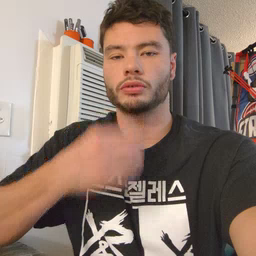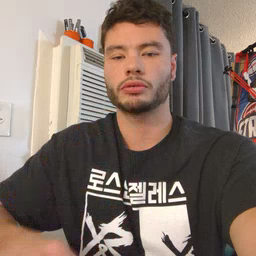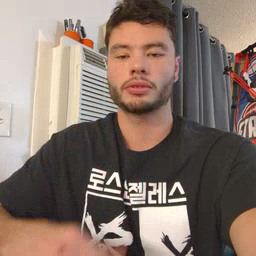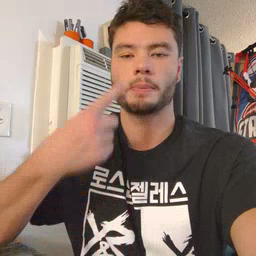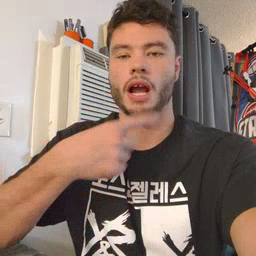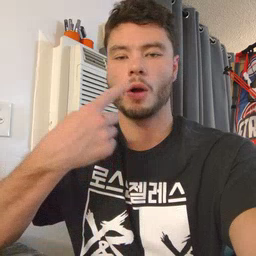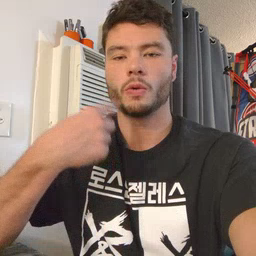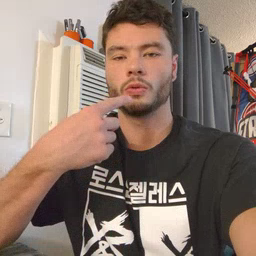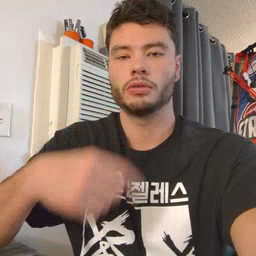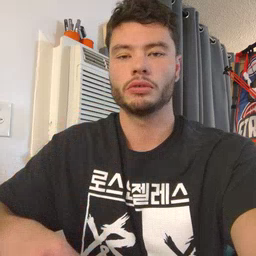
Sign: mouth